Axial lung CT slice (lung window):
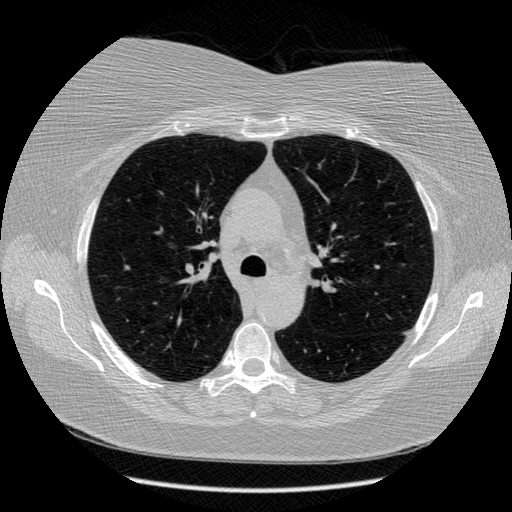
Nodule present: no